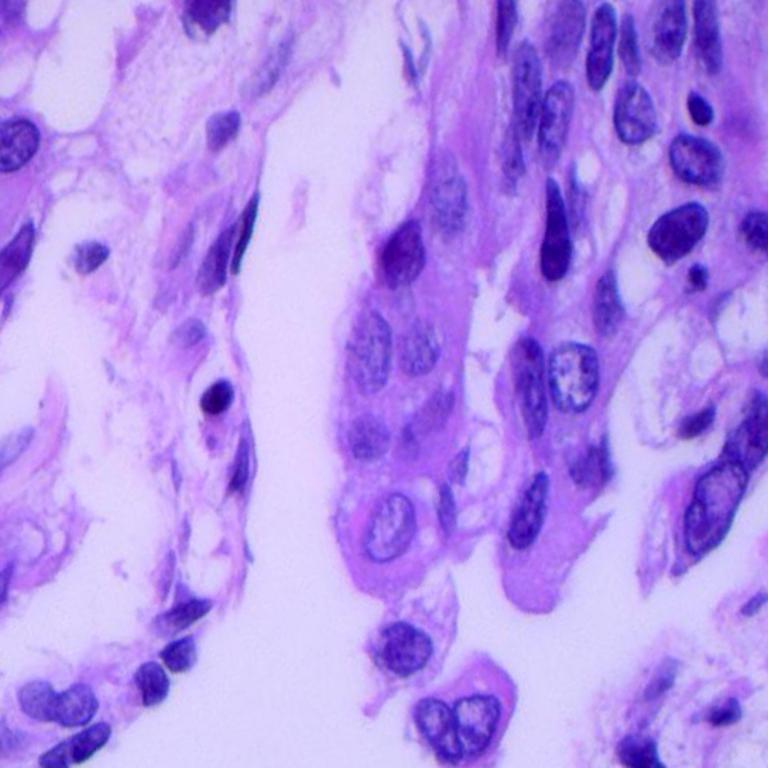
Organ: lung
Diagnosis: adenocarcinomas